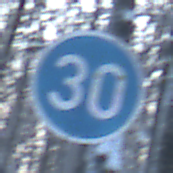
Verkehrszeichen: VorgeschriebeneMindestgeschwindigkeit
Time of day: MorningAfternoon
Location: Outdoor (Nature)
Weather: Clear
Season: Winter
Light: Natural